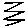
Label: zigzag